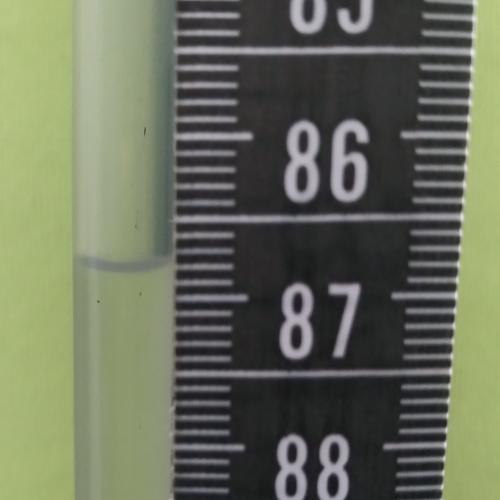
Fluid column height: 86.8 cm